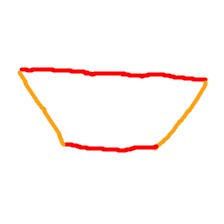
Shape: trapezoid